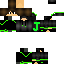
A male human skin with dark skin, wearing brown long hair dressed in a blue hoodie and black pants, featuring a closed mouth.